Question: I tried to implement the 'ion-nav-view' from Ionic so i could get a toolbar which is similar to the Android Native Toolbar. For that i followed the instructions described <URL>.
So i created the following index.html:
'''
<!DOCTYPE html>
<html data-ng-app="myApp">
<head>
<meta http-equiv="Content-Security-Policy" content="default-src 'self' data: gap: https://ssl.gstatic.com 'unsafe-eval'; style-src 'self' 'unsafe-inline'; media-src *">
<meta name="format-detection" content="telephone=no">
<meta name="msapplication-tap-highlight" content="no">
<meta name="viewport" content="user-scalable=no, initial-scale=1, maximum-scale=1, minimum-scale=1, width=device-width">
<!-- Ionic -->
<link rel="stylesheet" type="text/css" href="lib/ionic/css/ionic.css">
<script type="text/javascript" src="lib/ionic/js/ionic.bundle.js"></script>
<!-- myApp -->
<link rel="stylesheet" type="text/css" href="css/general.css">
<script type="text/javascript" src="js/app.js"></script>
<script type="text/javascript" src="js/factory.js"></script>
<script type="text/javascript" src="js/controller.js"></script>
</head>
<body>
<ion-nav-bar class="bar-positive">
<ion-nav-back-button>
</ion-nav-back-button>
</ion-nav-bar>
<ion-nav-view></ion-nav-view>
</body>
</html>
'''
And this app.js:
'''
var myApp = angular.module('myApp', ['ionic']);
myApp.config(function ($stateProvider, $urlRouterProvider) {
$stateProvider.state('index', {
url: '/',
templateUrl: 'views/home.html'
}).state('prints', {
url: '/prints',
templateUrl: 'views/photo_prints.html'
}).state('box', {
url: '/box',
templateUrl: 'views/photo_box.html'
}).state('framed', {
url: '/framed',
templateUrl: 'views/photo_framed.html'
}).state('xxl', {
url: '/xxl',
templateUrl: 'views/photo_xxl.html'
}).state('collage', {
url: '/collage',
templateUrl: 'views/photo_collage.html'
}).state('coupon', {
url: '/coupon',
templateUrl: 'views/photo_coupon.html'
});
$urlRouterProvider.otherwise("/");
});
'''
To show an example here the views/home.html:
'''
<script id="home" type="text/ng-template">
<ion-view view-title="Home">
<ion-content ng-controller="HomeController">
<a href="#/prints">Prints</a>
<a href="#/box">Box</a>
<a href="#/book">Book</a>
</ion-content>
</ion-view>
</script>
'''
But when i now start the app all i can see is the following:

The documentation says the following:
> Then on app start, $stateProvider will look at the url, see it matches the index state, and then try to load home.html into the '<ion-nav-view>'.
So either the app is not in index state when i start it or i have another mistake. Can someone help me out?
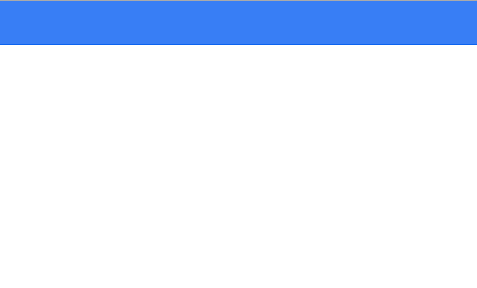
Answer: Your 'home.html' should be plain html, it should not use '<script id="home" type="text/ng-template">',
Because of 'ng-template' type it will create a template with its URL 'home' & will put it inside '$templateCache' of angular
Removing script tag from there will fix your issue. I think you have made same mistake for other html too
'''
<ion-view view-title="Home">
<ion-content ng-controller="HomeController">
<a href="#/prints">Prints</a>
<a href="#/box">Box</a>
<a href="#/book">Book</a>
</ion-content>
</ion-view>
'''